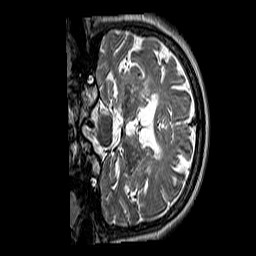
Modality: T2w
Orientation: coronal
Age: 75
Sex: female
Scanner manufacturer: siemens
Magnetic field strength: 3 T
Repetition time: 3.2 s
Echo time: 0.212 s